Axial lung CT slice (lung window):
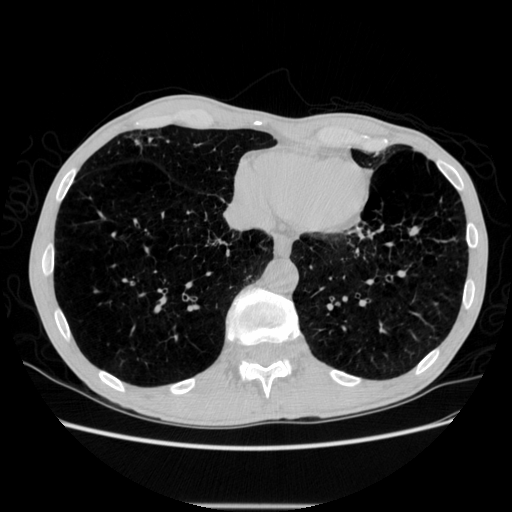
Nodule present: no